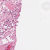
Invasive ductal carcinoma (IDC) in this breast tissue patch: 0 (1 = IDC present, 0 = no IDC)